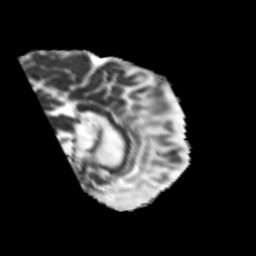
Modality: MD
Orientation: sagittal
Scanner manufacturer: siemens
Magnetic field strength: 3 T
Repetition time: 6.8 s
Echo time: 0.093 s